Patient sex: F
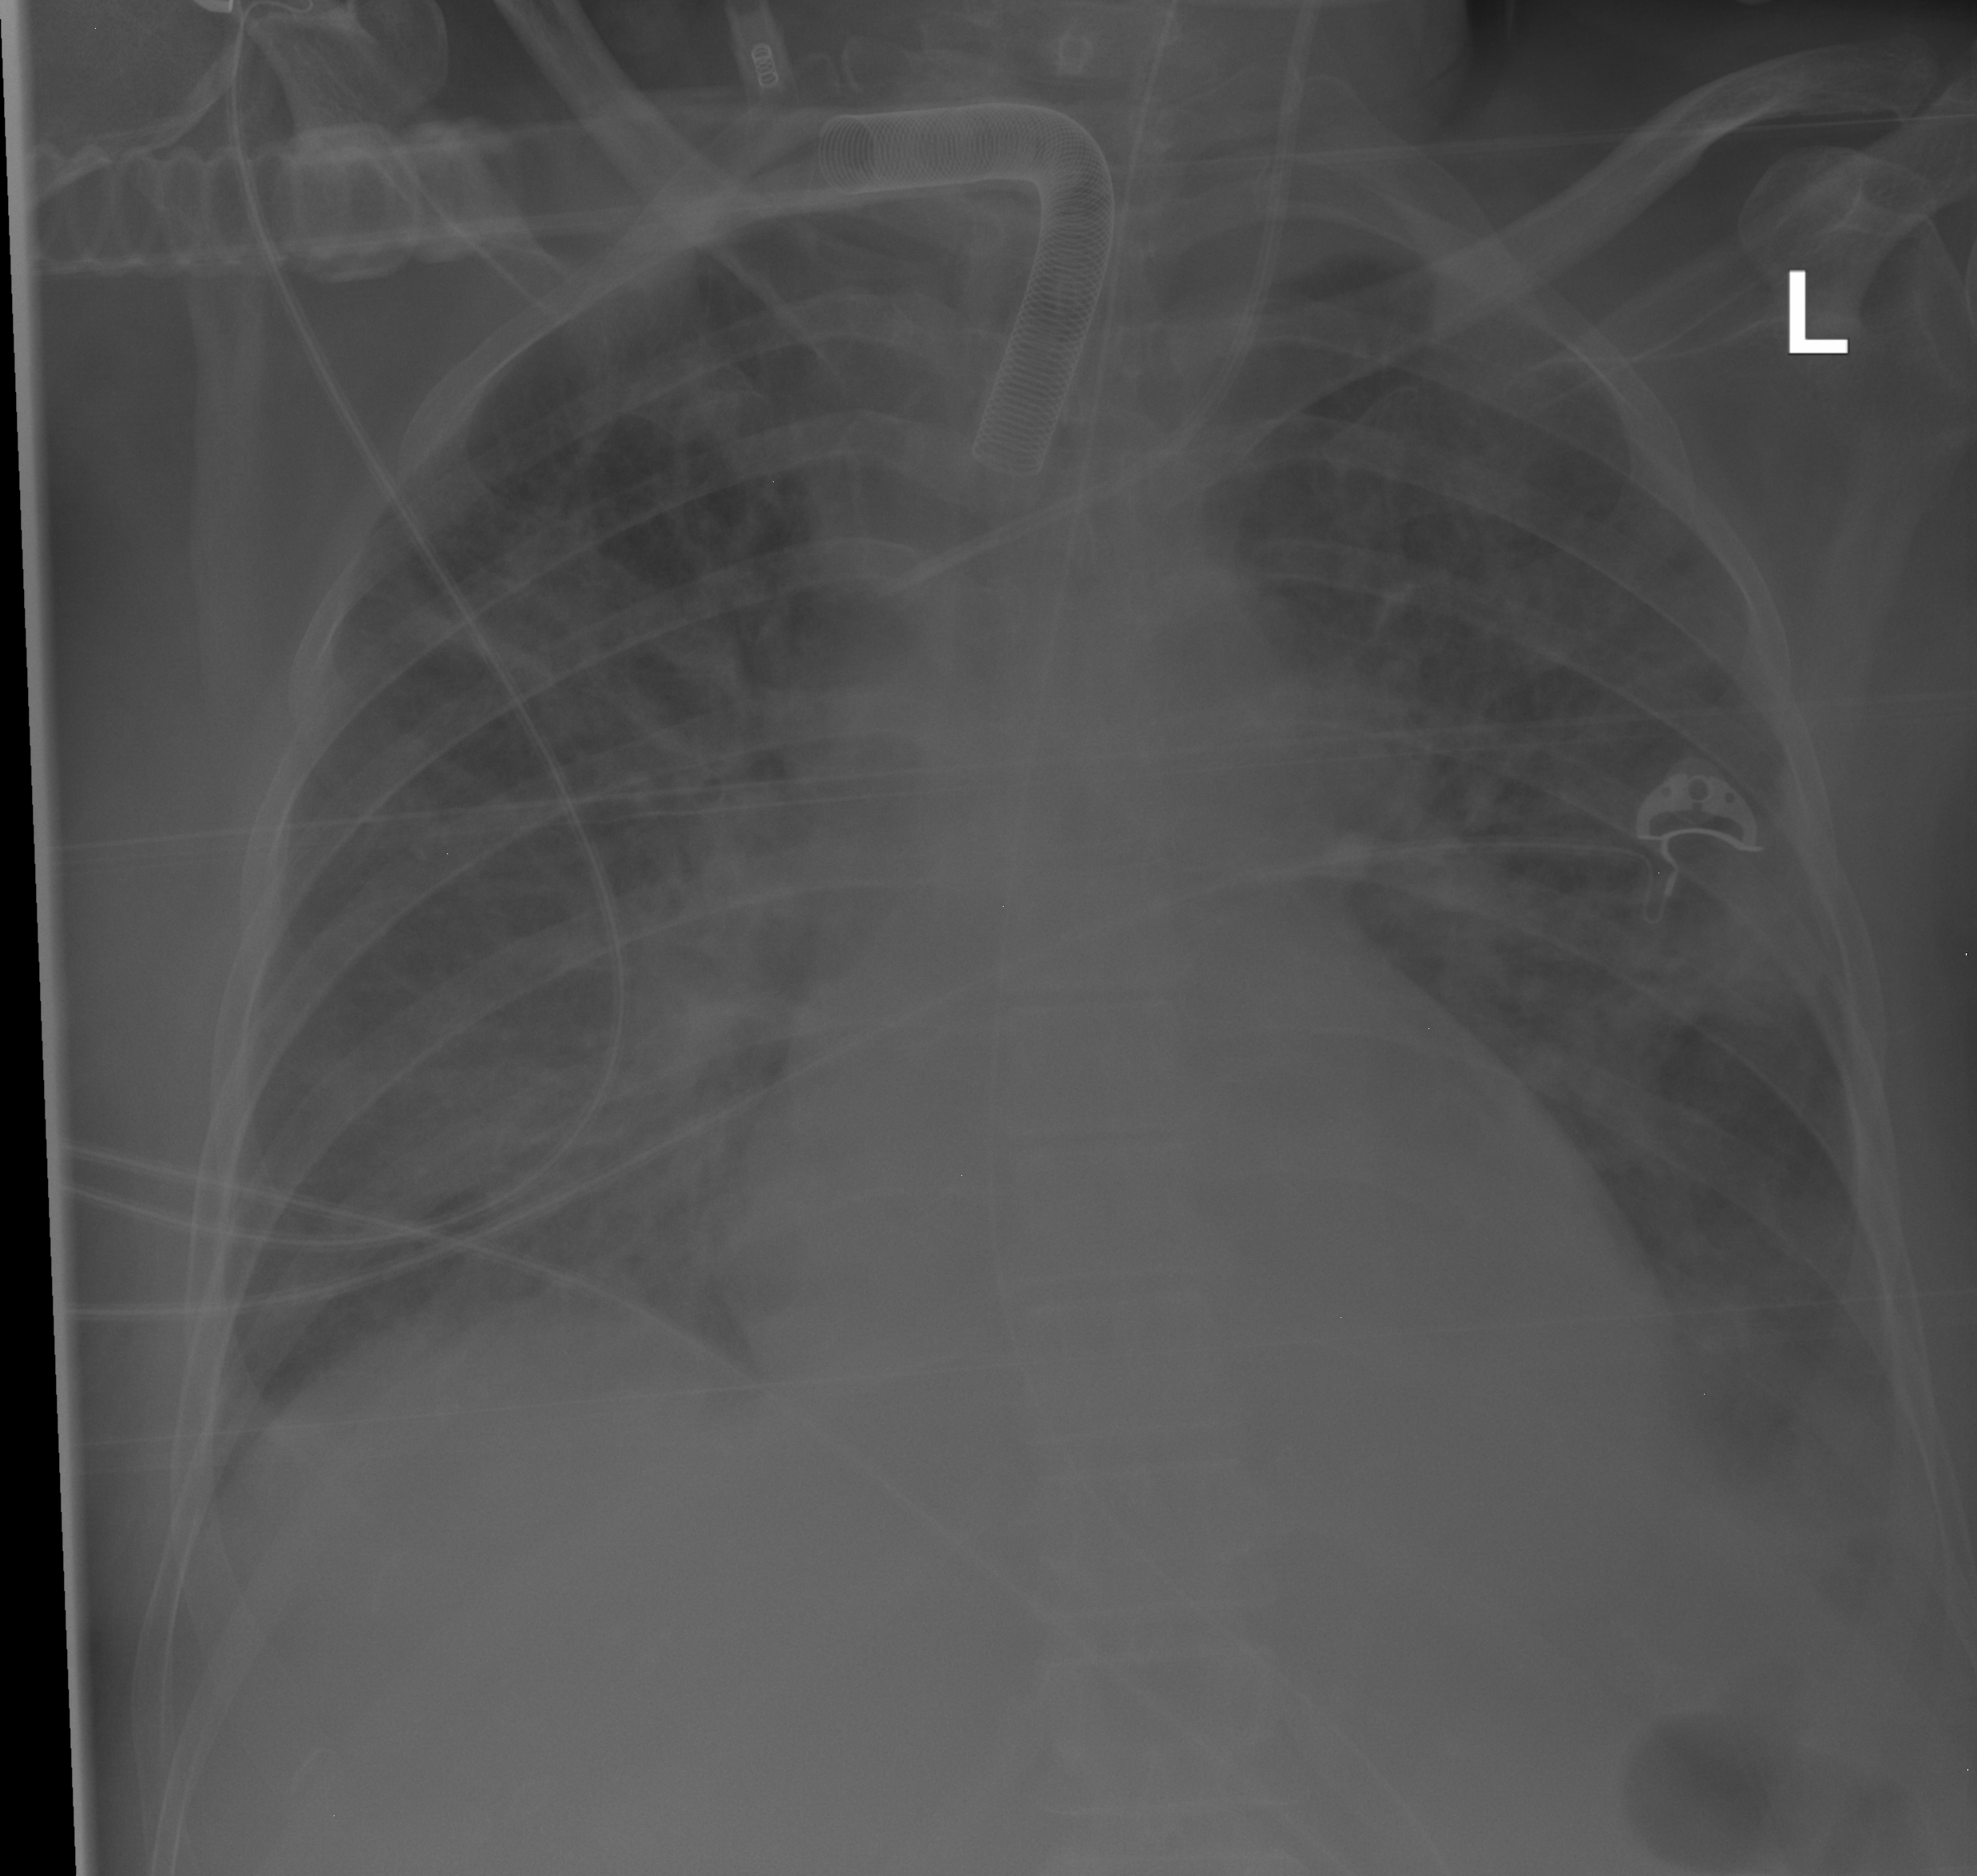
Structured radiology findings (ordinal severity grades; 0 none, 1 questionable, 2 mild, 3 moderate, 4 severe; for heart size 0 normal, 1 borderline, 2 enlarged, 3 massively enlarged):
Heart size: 0
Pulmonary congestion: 2
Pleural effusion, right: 0
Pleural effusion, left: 2
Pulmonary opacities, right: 3
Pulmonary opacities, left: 3
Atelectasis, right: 2
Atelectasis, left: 2